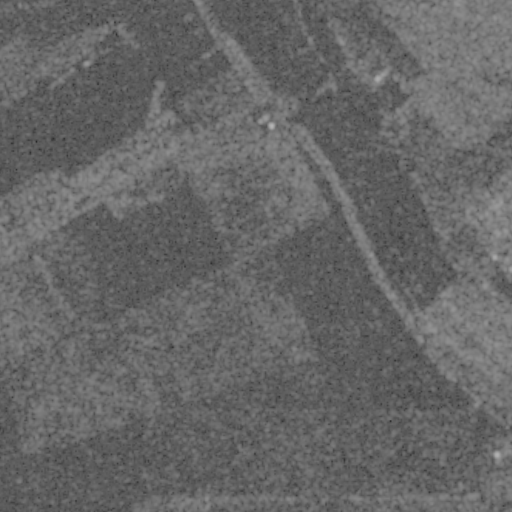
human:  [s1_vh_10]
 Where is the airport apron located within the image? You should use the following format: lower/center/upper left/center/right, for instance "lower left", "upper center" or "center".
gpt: The airport apron is located in the upper left of the image.
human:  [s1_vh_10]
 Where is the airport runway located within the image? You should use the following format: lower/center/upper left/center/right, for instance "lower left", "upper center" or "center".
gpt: The airport runway is located in the upper left of the image.
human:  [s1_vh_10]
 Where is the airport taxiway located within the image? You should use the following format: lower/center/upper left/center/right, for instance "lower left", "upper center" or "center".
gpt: The airport taxiway is located in the upper left of the image.
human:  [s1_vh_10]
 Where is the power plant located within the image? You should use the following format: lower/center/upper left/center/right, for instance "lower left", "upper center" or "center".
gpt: There is no power plant in the image.

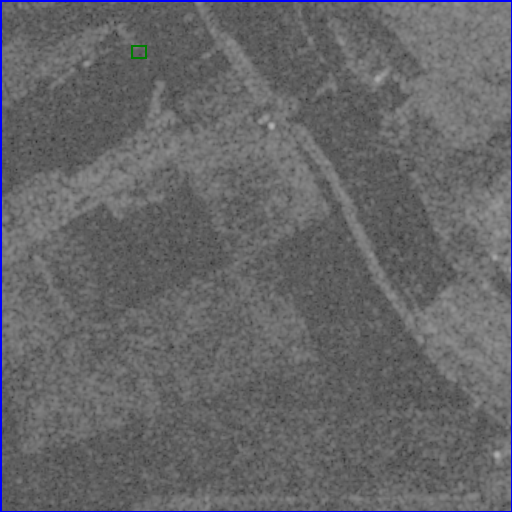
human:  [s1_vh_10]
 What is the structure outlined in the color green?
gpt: The structure outlined in green is an airport apron.
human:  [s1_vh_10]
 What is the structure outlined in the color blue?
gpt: The structure outlined in blue is a crop field.
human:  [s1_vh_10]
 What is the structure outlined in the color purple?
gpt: There is no purple outline.